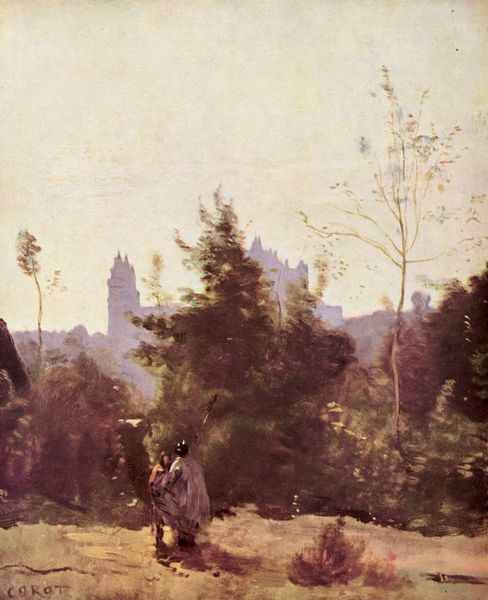
Titel: Souvenir de Pierrefonds
Künstler: Jean Baptiste Camille Corot
Standort: Moskva
Institution: The Pushkin State Museum of Fine Arts
Schlagwörter: baum, blau, blätter, gemälde, himmel, kämpfer, laub, mann, schatten, umhang, weiß, wolken, bäume, gelb, grün, impressionismus, komposition, landschaft, menschen, stadt, äste, braun, frankreich, frau, grau, hell, hintergrund, holz, licht, männer, paris, schwarz, gebäude, gras, haus, park, rot, schloss, weg, wiese, wolke, malerei, arme, mensch, signatur, öl, ast, baumstamm, birke, erde, ferne, horizont, natur, strauch, zweige, busch, büsche, kirche, sonne, sträucher, boden, corot, land, gewand, mantel, realismus, paar, personen, person, pflanzen, england, gotik, rosa, wald, anhöhe, turm, turmspitze, garten, aussicht, ruhig, sommer, umarmung, zwei, trocken, hitze, dorf, dunst, lila, violett, kahl, herbst, figuren, französisch, romantik, constable, people, women, homme, manteau, impressionisten, frühling, bauer, umriss, zinnen, unscharf, stadtansicht, stadtrand, ruine, burg, türme, himmeö, zweig, lichtung, noir, treffen, kathedrale, schoss, verwischt, fernweh, sicht, mensche, romantisch, man, sky, wanderer, mittelalter, begegnung, vue, nature, trees, barbizon, verblauung, grass, plants, abtei, femme, ombre, schäfer, castle, arbre, ciel, paysage, peinture, couple, love, notre dame, shilouette, architecture, camille corot, chateau, wiee, camille, medieval, arbres, indianer, herbe, silhouette, tableau, jardin, impressionistic, landscape, hommes, macbeth, william shakespeare, confrontation, hill, feuille, tür,e, river, pré, church, schule von barbizon, feuillage, romance, shakespeare, lady macbeth, zweif, water, personnage, clouds, leaves, 19. jh, 2, schöloss, abre, dehors, buliding, abres, buisons, farbres, carat, carot, coro, verticality, parting, juliet, kiss